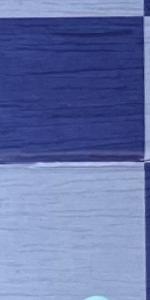
Label: Empty